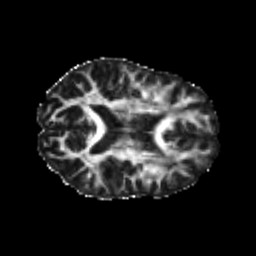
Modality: FA
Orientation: axial
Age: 22
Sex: male
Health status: healthy
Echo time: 0.074 s